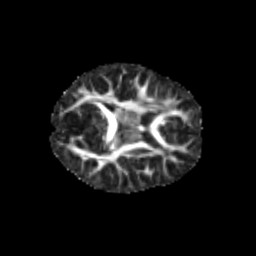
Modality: FA
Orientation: axial
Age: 8
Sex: female
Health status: healthy